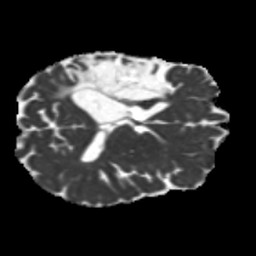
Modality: MD
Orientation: axial
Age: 41
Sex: male
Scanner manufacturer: siemens
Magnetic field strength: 3 T
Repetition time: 5.25 s
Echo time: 0.08 s